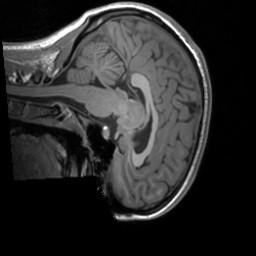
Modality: T1w
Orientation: sagittal
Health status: healthy
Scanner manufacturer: siemens
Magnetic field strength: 3 T
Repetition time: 1.9 s
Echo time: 0.00226 s